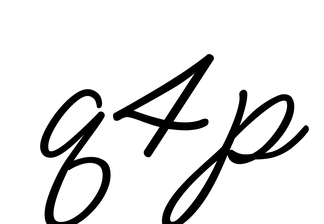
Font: MeowScript-Regular